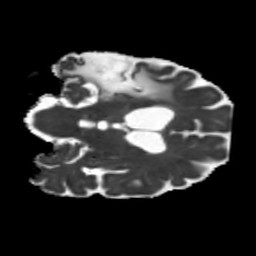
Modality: MD
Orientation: coronal
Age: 71
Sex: male
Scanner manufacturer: siemens
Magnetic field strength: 3 T
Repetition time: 5.25 s
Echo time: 0.08 s